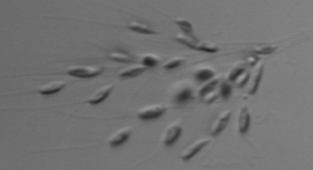
Label: Dinobryon